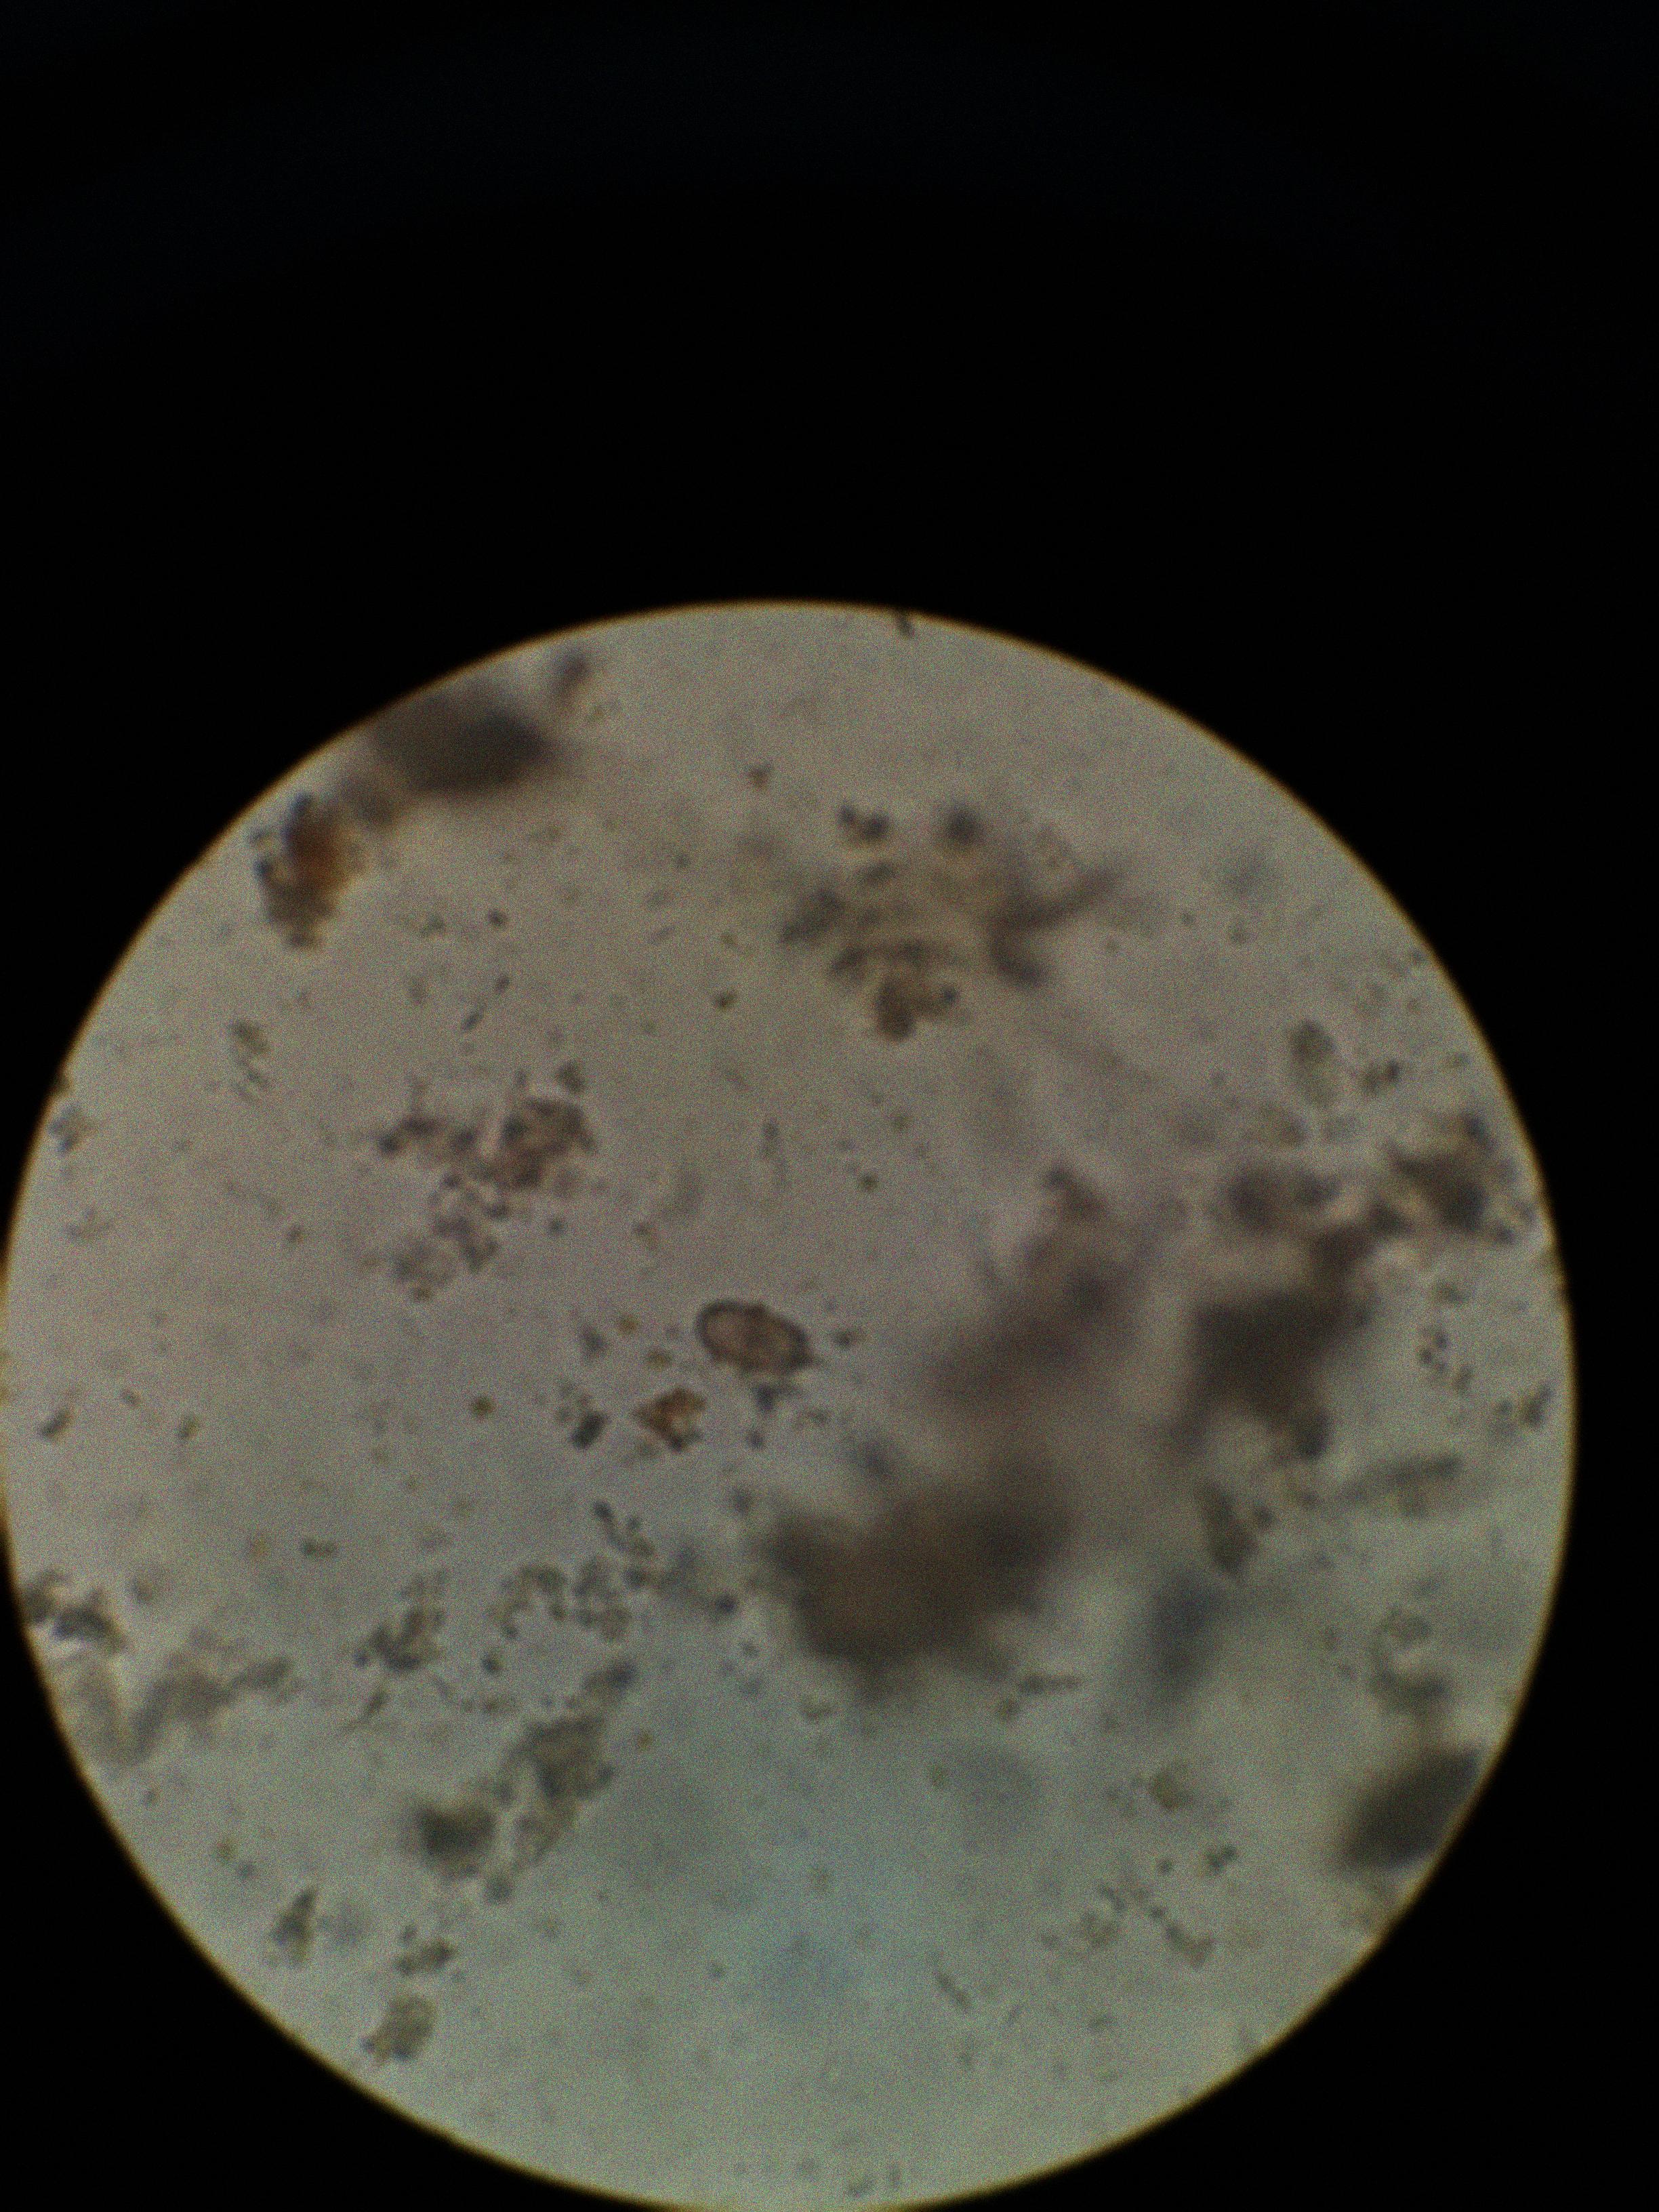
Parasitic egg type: Capillaria philippinensis